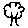
Label: tree